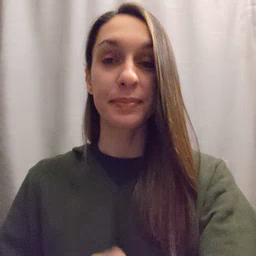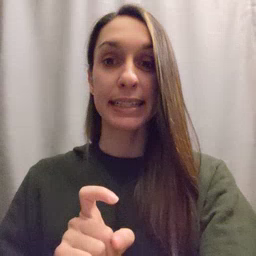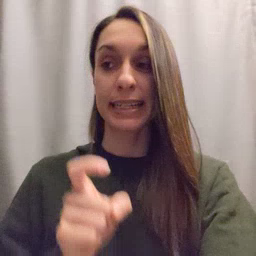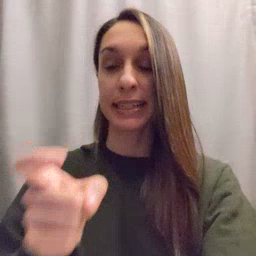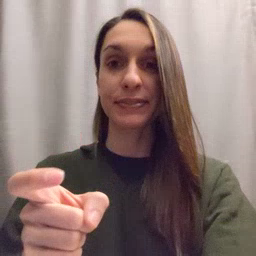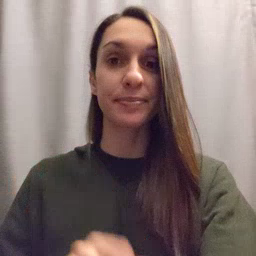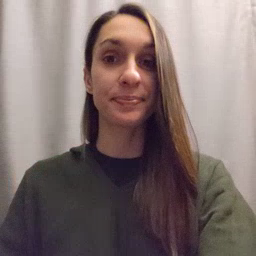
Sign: give